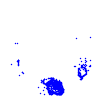
Particle: pion